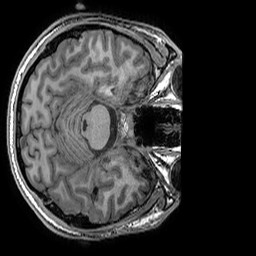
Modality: T1w
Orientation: axial
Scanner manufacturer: ge
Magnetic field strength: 3 T
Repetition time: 0.008156 s
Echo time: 0.00318 s